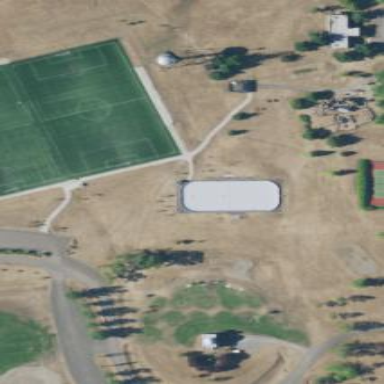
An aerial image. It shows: Pitch with artificial turf used for soccer and lacrosse sports.